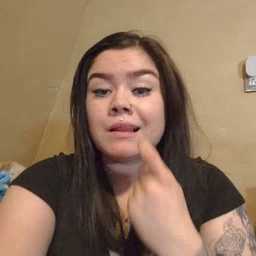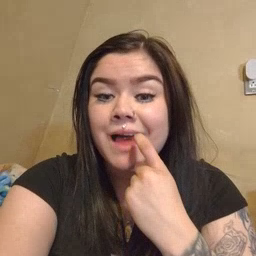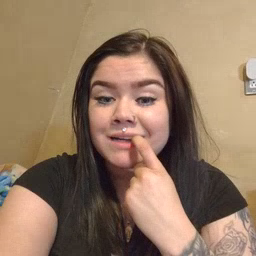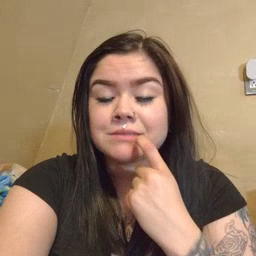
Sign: glasswindow